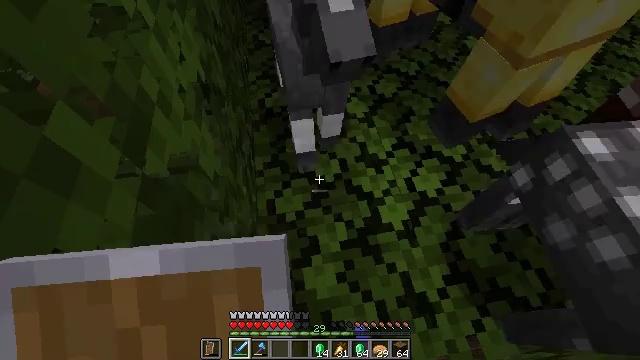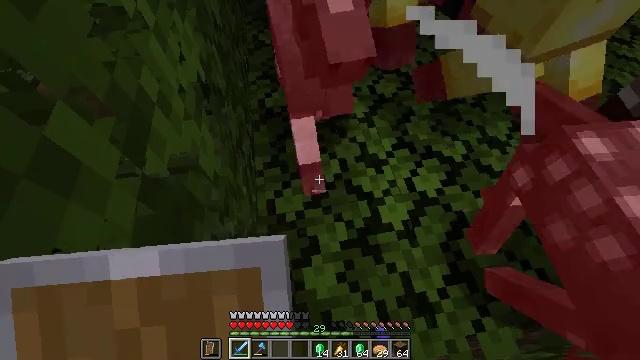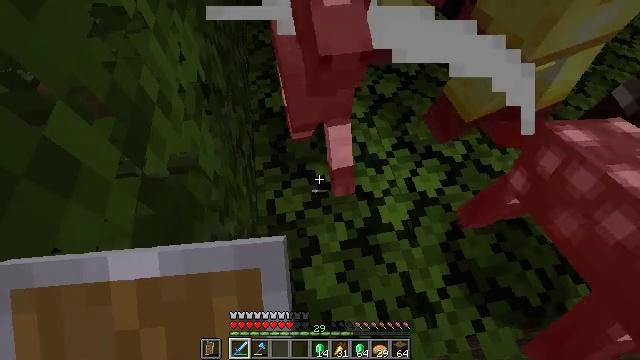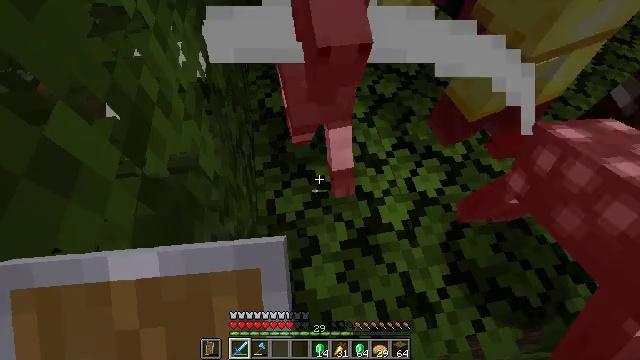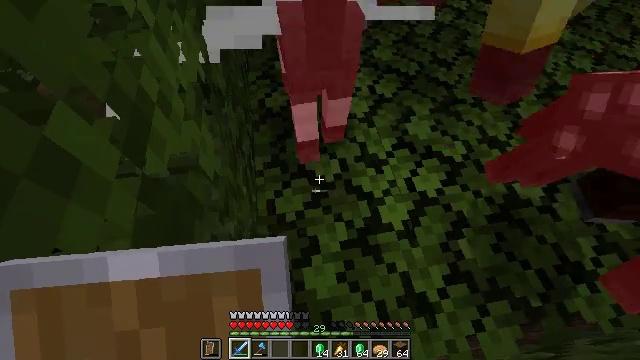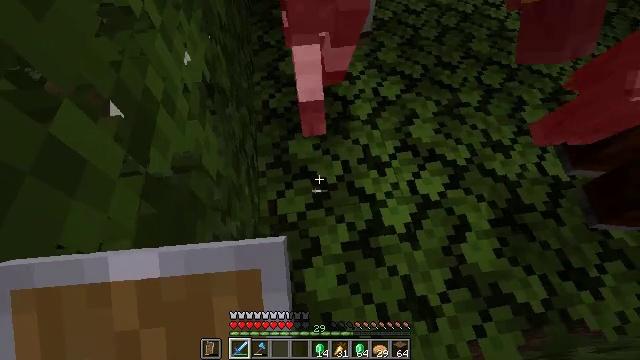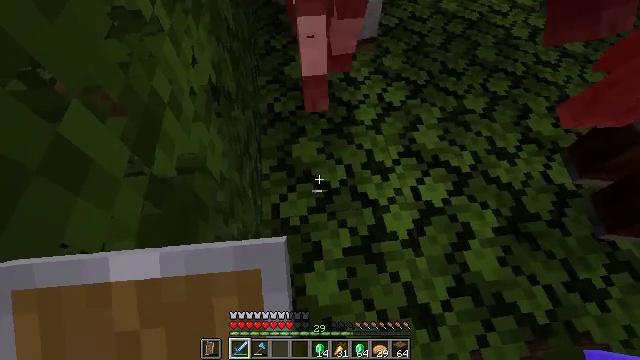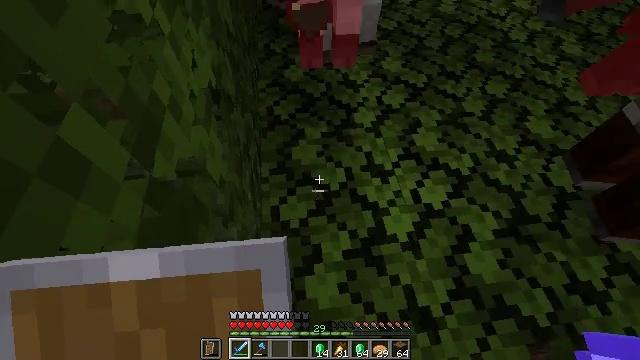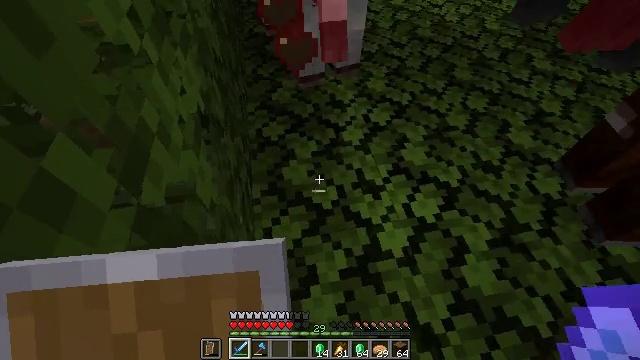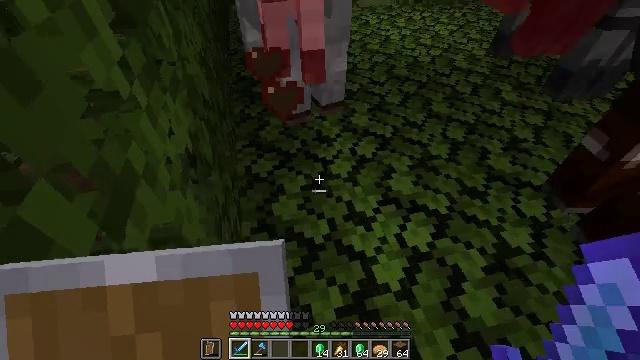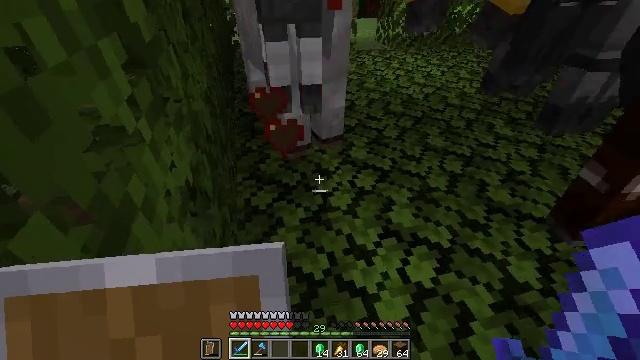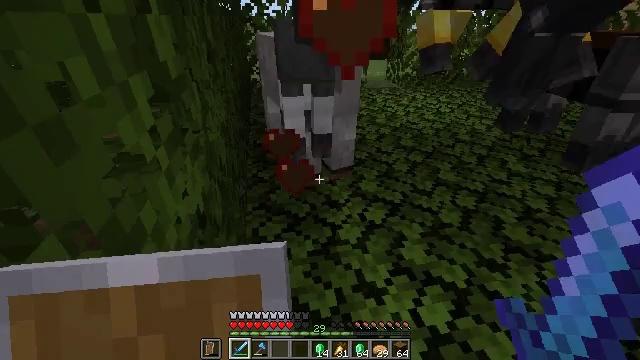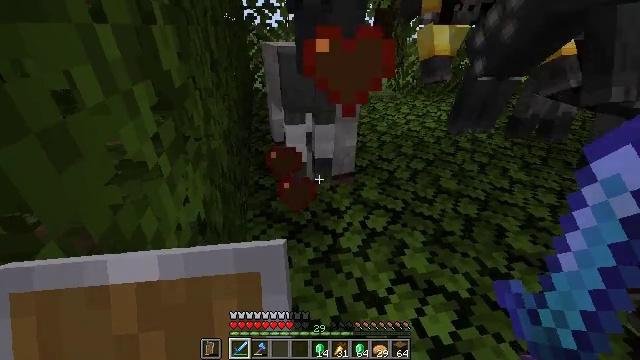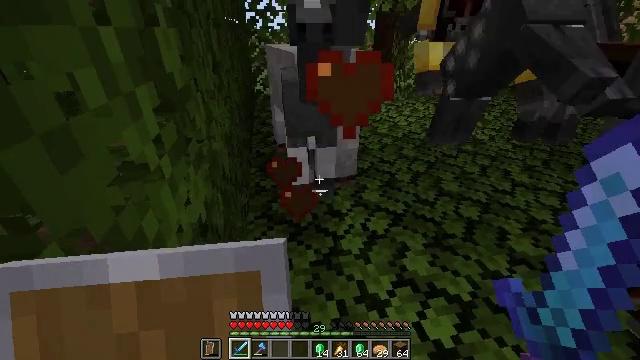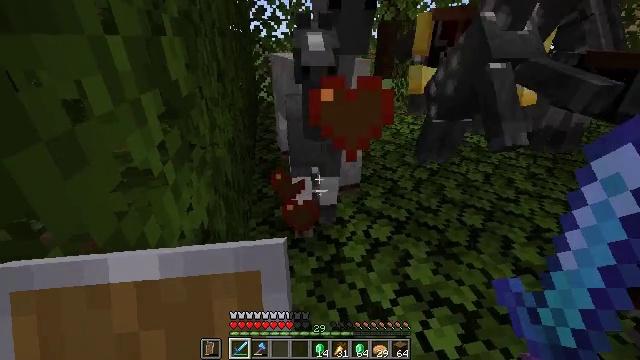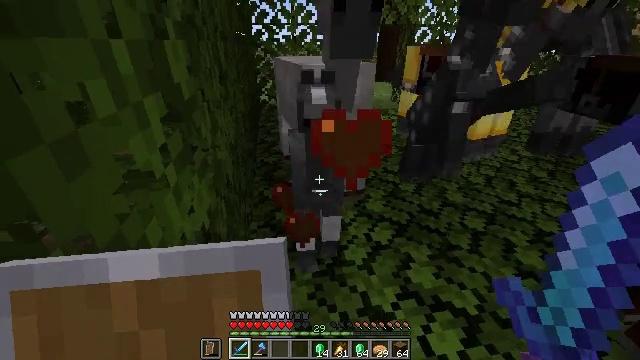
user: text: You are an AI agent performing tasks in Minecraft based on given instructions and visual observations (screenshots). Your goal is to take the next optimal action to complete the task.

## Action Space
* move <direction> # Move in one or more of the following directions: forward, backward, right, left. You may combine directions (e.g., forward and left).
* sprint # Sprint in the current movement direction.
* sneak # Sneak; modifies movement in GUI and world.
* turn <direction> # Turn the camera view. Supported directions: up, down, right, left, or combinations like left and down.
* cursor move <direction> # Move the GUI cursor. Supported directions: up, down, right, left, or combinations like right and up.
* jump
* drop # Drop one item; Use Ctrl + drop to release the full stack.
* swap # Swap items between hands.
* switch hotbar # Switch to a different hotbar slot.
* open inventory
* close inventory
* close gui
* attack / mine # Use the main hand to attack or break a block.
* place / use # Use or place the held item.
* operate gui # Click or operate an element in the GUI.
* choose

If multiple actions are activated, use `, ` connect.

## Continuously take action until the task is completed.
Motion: motion action
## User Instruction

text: Kill the horse.
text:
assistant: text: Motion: no_op
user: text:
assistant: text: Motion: no_op
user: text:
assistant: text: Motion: no_op
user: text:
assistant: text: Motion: no_op
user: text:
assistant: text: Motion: turn left
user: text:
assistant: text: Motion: turn left
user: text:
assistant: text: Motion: no_op
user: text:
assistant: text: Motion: turn right and up
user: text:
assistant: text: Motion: turn right and up
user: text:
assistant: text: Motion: turn up
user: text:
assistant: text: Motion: turn left and up
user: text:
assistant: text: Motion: turn up
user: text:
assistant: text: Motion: no_op
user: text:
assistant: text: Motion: turn up
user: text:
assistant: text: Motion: no_op
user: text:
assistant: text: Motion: move forward
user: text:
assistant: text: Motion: move forward, turn left and down
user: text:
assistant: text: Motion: move forward, turn left and down
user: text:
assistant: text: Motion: move forward, turn left and down
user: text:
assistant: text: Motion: move forward, turn left and down
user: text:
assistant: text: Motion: turn down
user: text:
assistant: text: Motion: turn right and down
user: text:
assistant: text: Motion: turn right and down
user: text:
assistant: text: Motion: turn right and down
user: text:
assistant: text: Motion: turn right and down
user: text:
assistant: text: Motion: jump
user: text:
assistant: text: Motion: turn right and down, jump
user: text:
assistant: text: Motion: turn right and down, jump
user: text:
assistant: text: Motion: turn right and up, jump
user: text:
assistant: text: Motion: turn right and up, jump